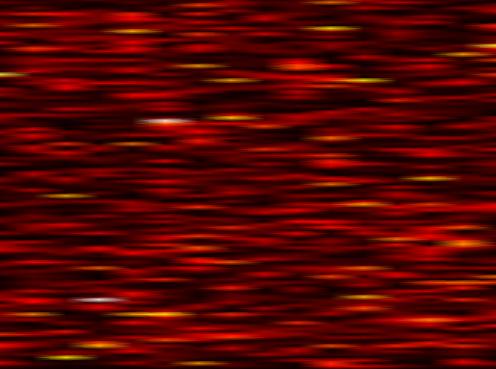
Label: UFMC